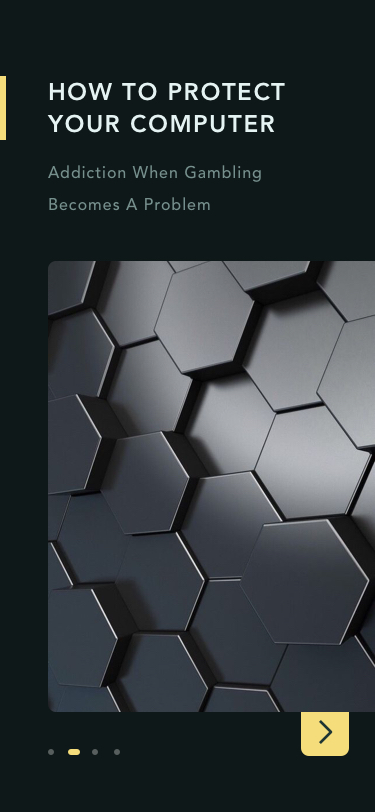
Text in this UI design:
How To Protect Your Computer
Addiction When Gambling Becomes A Problem